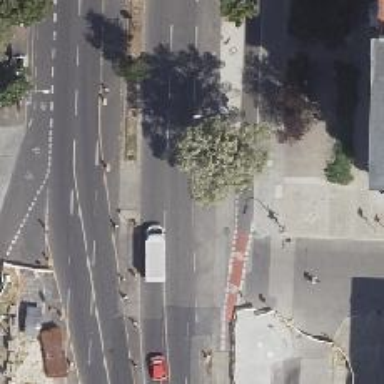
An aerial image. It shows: Unmarked crossing on the road.